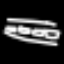
Label: line